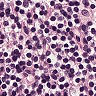
Metastatic tissue present: no